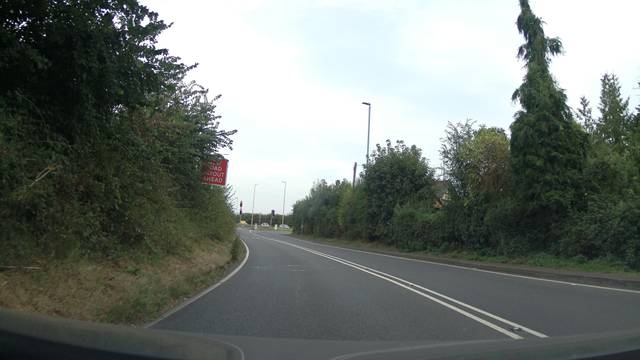
Region: United Kingdom
Coordinates: 51.873, -2.291